Question:
I am currently working on a grid view.
Since the grid view item is only a textview, I have not create a custom layout.
But when I tried to use simple_list_item_1, I found that the item click area is just the size of the text, not the whole item.
So I changed to simple_list_item_single_choice, the click area is whole item but the text is not at the center of the view
Therefore, I wonder what should I choose for the layout?
1. Text center in the view
2. Clickable the whole item instead of only the text view
Thanks for helping.
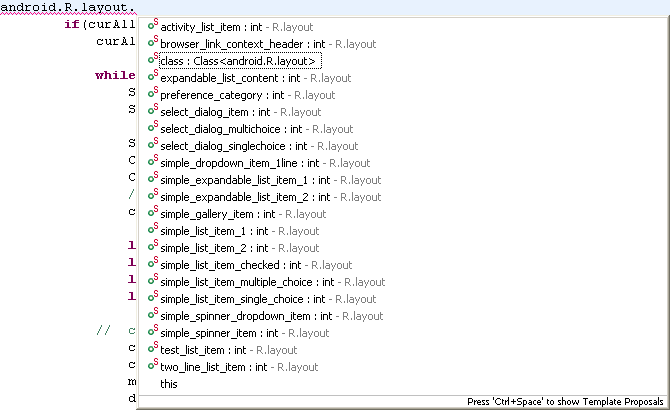
Answer: Use this as a layout! ;D
'''
<TextView xmlns:android="http://schemas.android.com/apk/res/android"
android:id="@android:id/text1"
android:layout_width="match_parent"
android:layout_height="match_parent"
android:textAppearance="?android:attr/textAppearanceListItemSmall"
android:gravity="center"
android:paddingStart="?android:attr/listPreferredItemPaddingStart"
android:paddingEnd="?android:attr/listPreferredItemPaddingEnd"
android:minHeight="?android:attr/listPreferredItemHeightSmall" />
'''
These are the differences..
'''
android:layout_width="match_parent"
android:layout_height="match_parent"
android:gravity="center"
'''